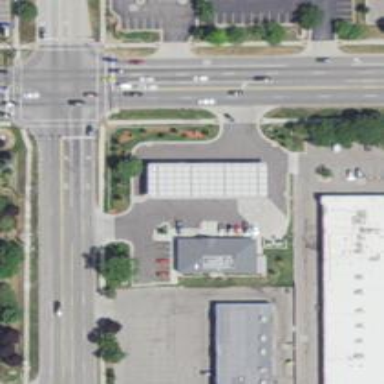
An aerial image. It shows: Convenience shop.